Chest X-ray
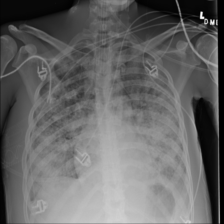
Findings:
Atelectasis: negative
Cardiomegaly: negative
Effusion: negative
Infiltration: positive
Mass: negative
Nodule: negative
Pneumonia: negative
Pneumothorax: negative
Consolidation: negative
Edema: negative
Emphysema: negative
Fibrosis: negative
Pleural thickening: negative
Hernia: negative